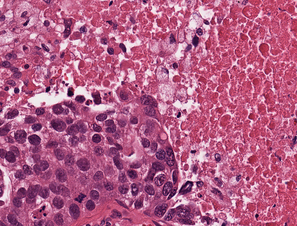
Tumor epithelial tissue: yes
Tumor-associated stroma tissue: yes
Normal tissue: no